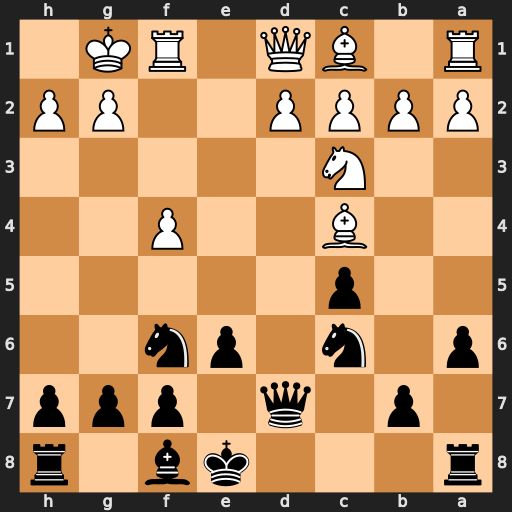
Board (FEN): r3kb1r/1p1q1ppp/p1n1pn2/2p5/2B2P2/2N5/PPPP2PP/R1BQ1RK1
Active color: b
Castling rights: kq
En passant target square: -
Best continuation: Qd4+ Kh1 Qxc4